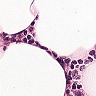
Metastatic tissue present: no